Question: I am getting lost here, maybe confusing matplotlib and pandas functionality. I have a dataframe that I want to plot in several subplots to group related data. Everything works as intended, but I cannot get the legend working (which is ridiculously simple if I do not use the subplots). Here is my code:
'''
fig, (acceleration, rotation, rotationspeed) = plt.subplots(3, 1, sharex=True, figsize=(20,15))
acceleration.plot(params[['accX', 'accY', 'accZ']], label=['X', 'Y', 'Z'])
acceleration.set_title('Acceleration')
acceleration.set_ylabel('Acceleration (G)')
acceleration.grid(b = pref_grid_visible)
acceleration.legend()
rotation.plot(params[['roll', 'pitch', 'yaw']])
rotation.set_title('Rotation')
rotation.set_ylabel('Rotation angle (radians)')
rotation.grid(b = pref_grid_visible)
rotationspeed.plot(params[['rotX', 'rotY', 'rotZ']])
rotationspeed.set_title('Rotation speed')
rotationspeed.set_ylabel('Rotation speed (radians / second)')
rotationspeed.grid(b = pref_grid_visible)
# Set shared x label
fig.text(0.5, 0.1, 'Time (ms)')
'''
Labels are not read automatically from the dataframe, and from matplotlib's documentation I understand that 'label' should contain a string, which explains why the attempt to display X, Y and Z axis for acceleration is not working.

How can I set X, Y and Z labels correctly for each subplot?
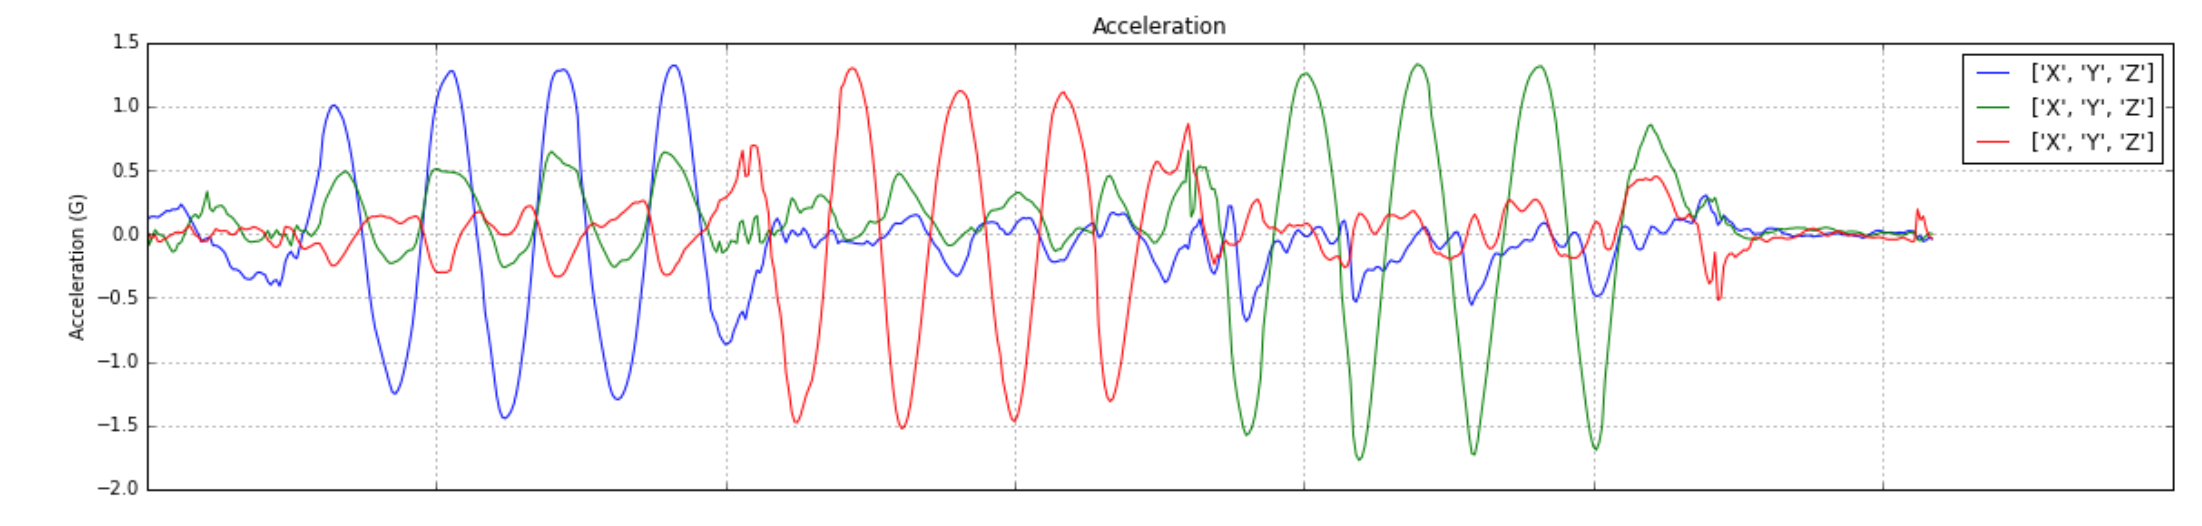
Answer: Try
'''
acceleration = params[['accX', 'accY', 'accZ']].plot(ax=acceleration)
#rest of code
'''
You can pass an axis to 'df.plot', which handles legends pretty well, and it returns the same axis which you can further manipulate.
Another way would be
'''
acceleration.plot(params[['accX', 'accY', 'accZ']])
acceleration.legend(['X', 'Y', 'Z'])
'''